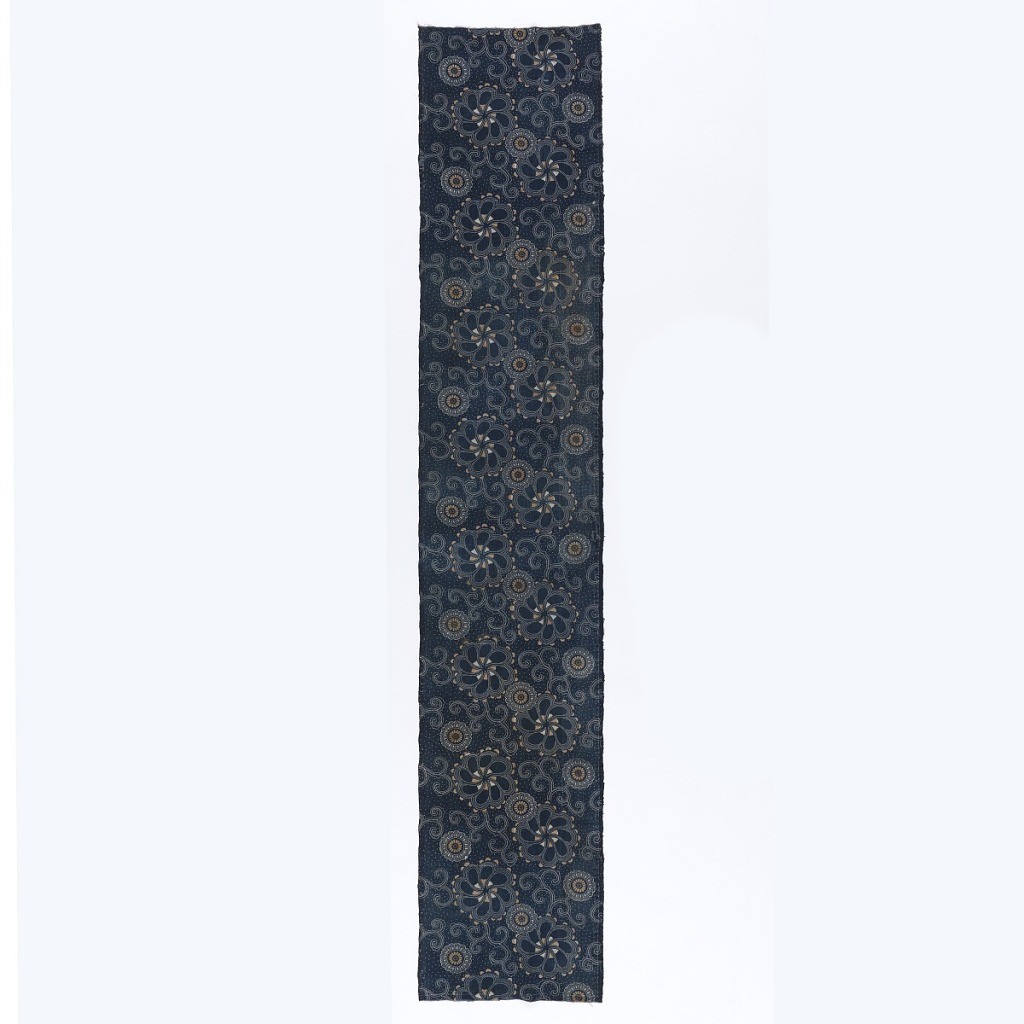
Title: Textile
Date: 19th century
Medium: cotton Technique: stenciled resist (katazome) on plain weave
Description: Length of stencil resist (katazome) with ivory pattern on finely dotted blue ground. Two sizes of full-faced flowers with red details.